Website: apple
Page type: gifting
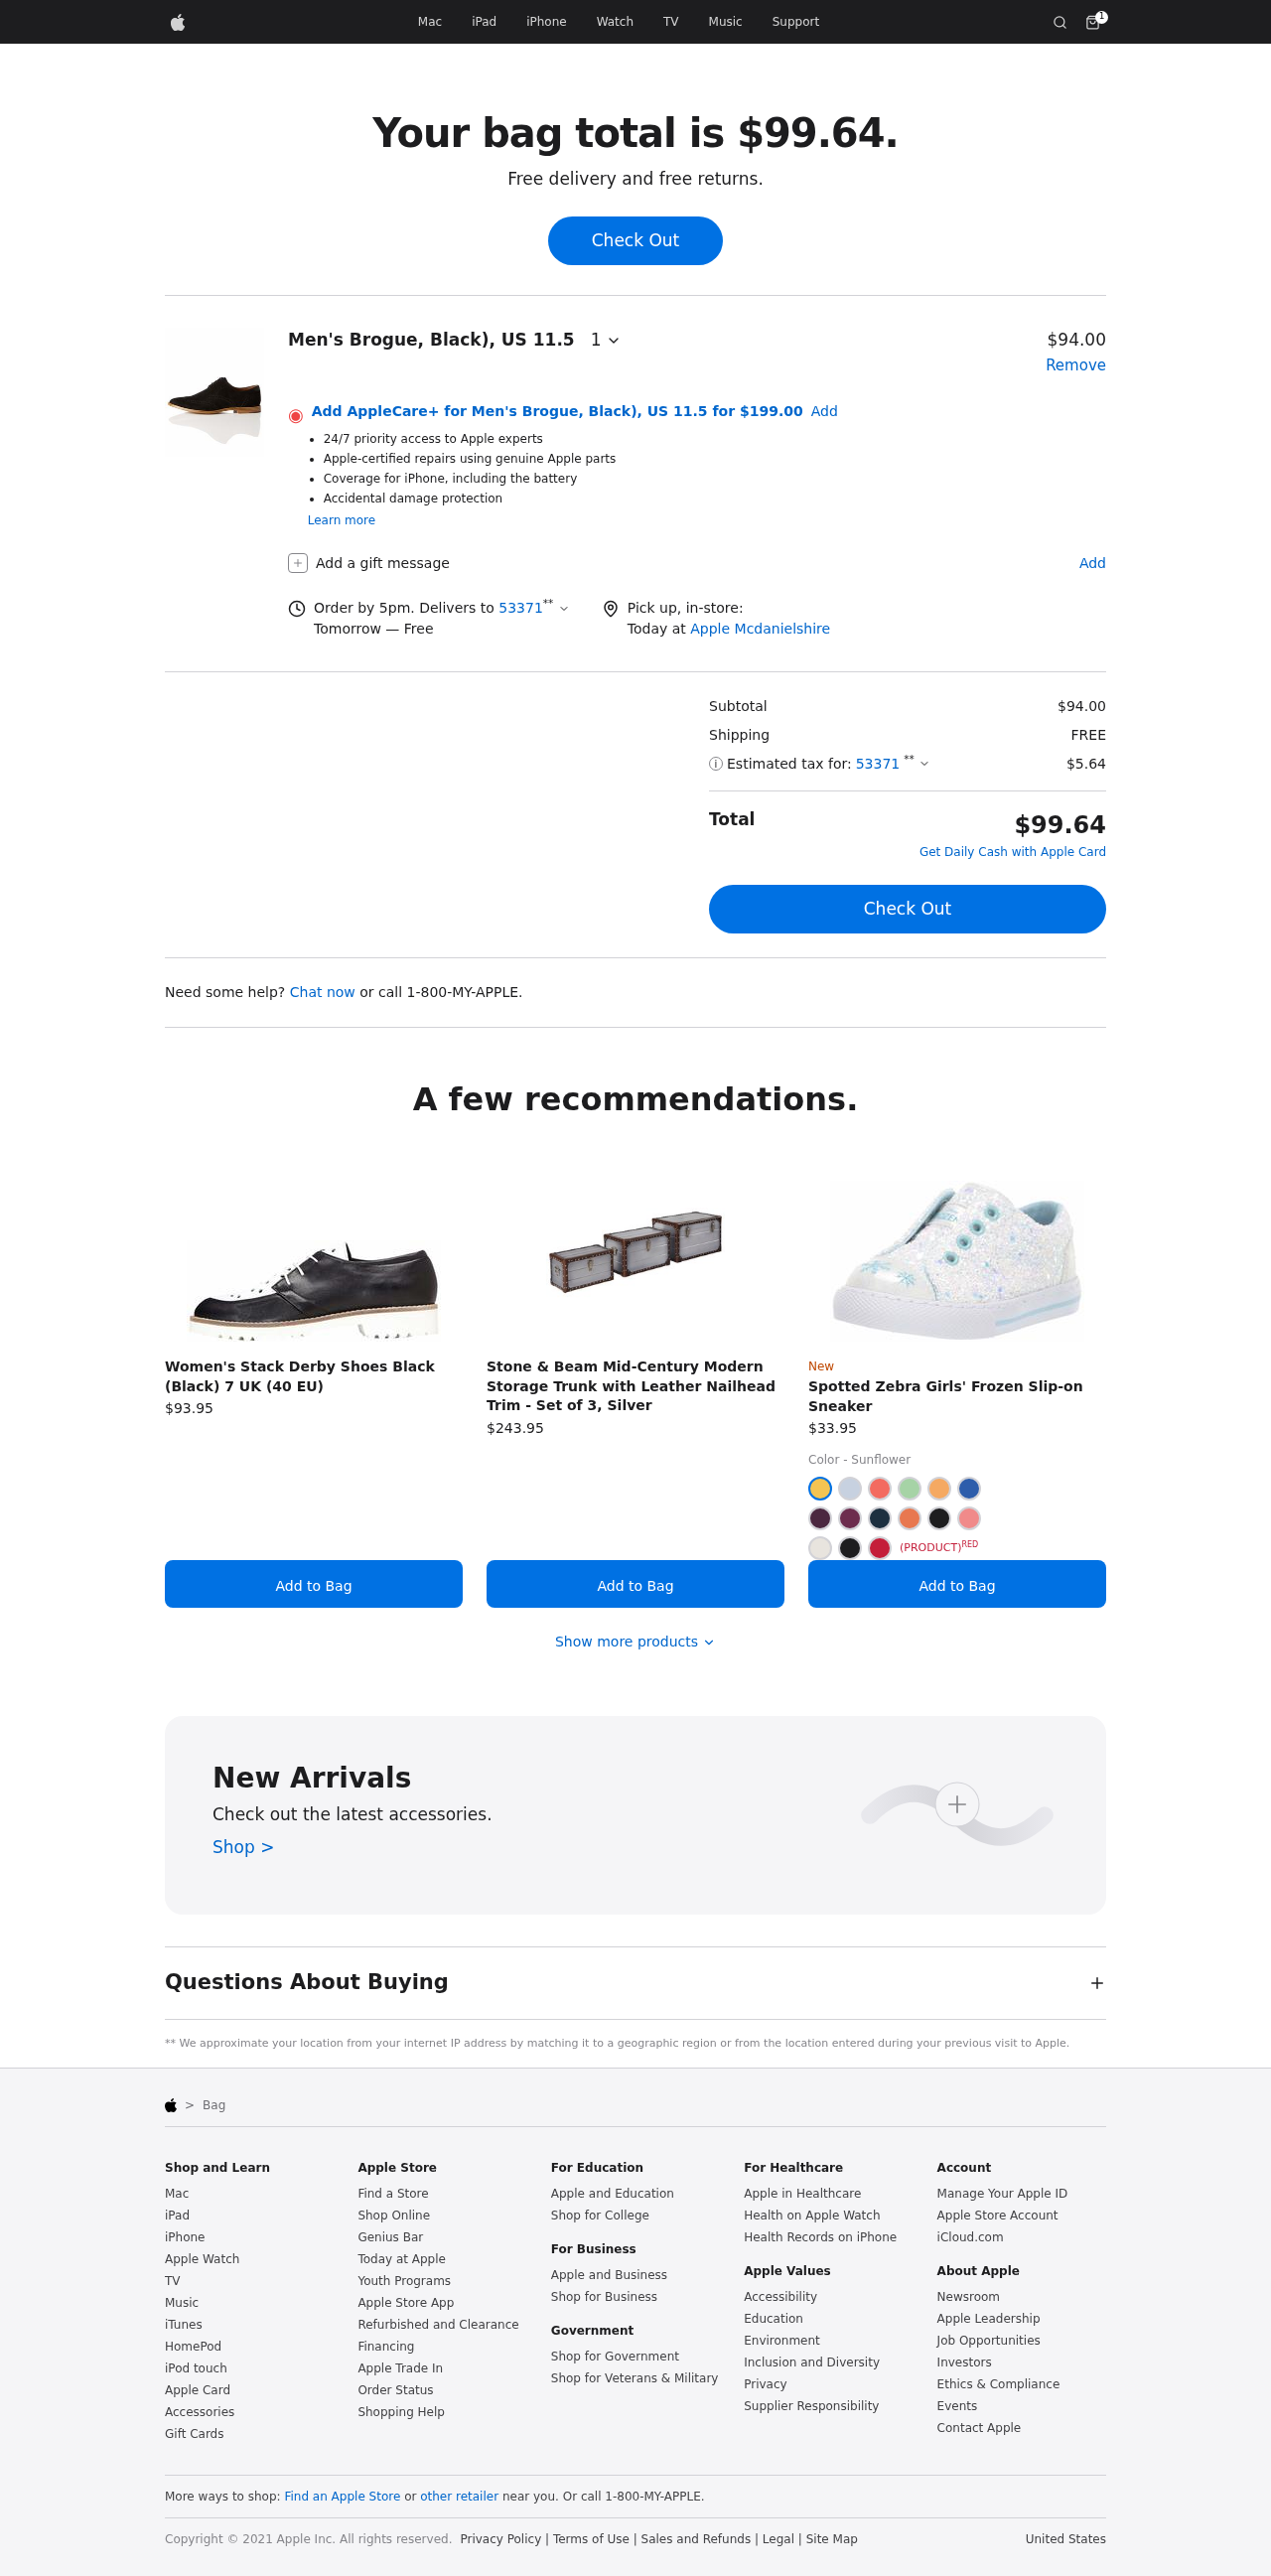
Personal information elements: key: PII_CITY
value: Mcdanielshire
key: PII_POSTCODE
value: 53371
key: PII_POSTCODE2
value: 53371
Product elements: key: PRODUCT1_NAME
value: Men's Brogue, Black), US 11.5
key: PRODUCT1_PRICE
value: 94
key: PRODUCT1_QUANTITY
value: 1
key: PRODUCT2_NAME
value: Women's Stack Derby Shoes Black (Black) 7 UK (40 EU)
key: PRODUCT2_PRICE
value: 93.95
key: PRODUCT3_NAME
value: Stone & Beam Mid-Century Modern Storage Trunk with Leather Nailhead Trim - Set of 3, Silver
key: PRODUCT3_PRICE
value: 243.95
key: PRODUCT4_NAME
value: Spotted Zebra Girls' Frozen Slip-on Sneaker
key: PRODUCT4_PRICE
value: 33.95
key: PRODUCT1_APPLECARE_PRICE
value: $199.00
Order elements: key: ORDER_NUM_ITEMS
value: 1
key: ORDER_TOTAL
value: $99.64
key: ORDER_SUBTOTAL
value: $94.00
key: ORDER_SHIPPING_COST
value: FREE
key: ORDER_TAX
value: $5.64